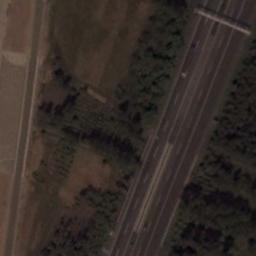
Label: freeway